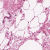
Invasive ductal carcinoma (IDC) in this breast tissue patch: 0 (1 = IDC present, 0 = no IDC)